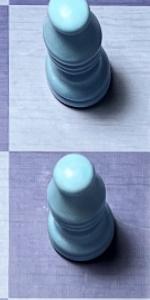
Label: Bishop_White